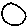
Label: moon